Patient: sex M, age 48
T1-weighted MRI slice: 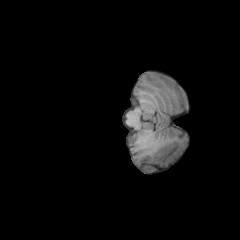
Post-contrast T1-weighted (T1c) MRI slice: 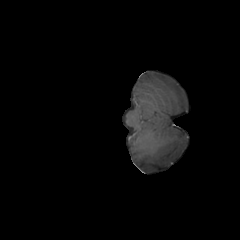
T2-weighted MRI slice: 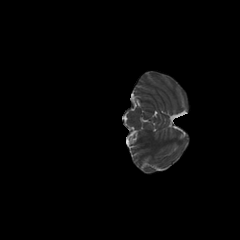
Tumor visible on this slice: no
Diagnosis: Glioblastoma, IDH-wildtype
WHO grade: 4